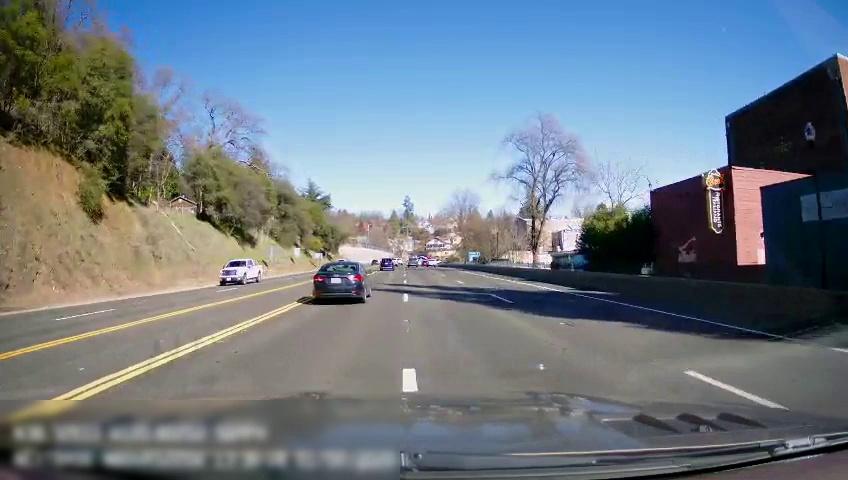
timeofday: Day
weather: Sunny
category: Drivable Space
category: Drivable Space
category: Vehicles | Car
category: Vehicles | SUV
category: Vehicles | Truck
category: Vehicles | Truck
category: Vehicles | Truck
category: Lanes | Current Lane
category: Lanes | Current Lane
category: Lanes | Alternate Lane
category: Lanes | Alternate Lane
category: Lanes | Opposite Lane
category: Lanes | Opposite Lane
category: Traffic | Signs